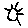
Label: sun